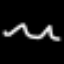
Label: squiggle